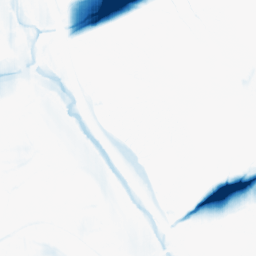
Category: morphological
Decomposition family: morphological_ellipse
Decomposition parameters: operation: closing
width: 50
height: 5
Upsampling method: sinc_hamming
Upsampling parameters: scale: 8
kernel_size: 16
Upsampling scale: 8